六年级 · 计数
 储藏农作物种子的含水率不能超过一定的标准 (标准如图所示), 农技员对一批即将入库的种子进行了抽样检查。 $400 \mathrm{~g}$ 玉米烘干后重 $320 \mathrm{~g}, 300 \mathrm{~g}$ 大豆烘干后重 270g, 它们可以入库吗? (8 分)

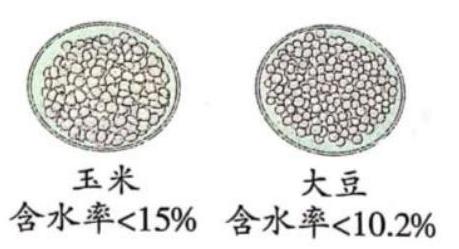
答案: 玉米含水率: $(400-320) \div 400 \times 100 \%=20 \%$

$20 \%>15 \%$, 不能入库。

大豆含水率: $(300-270) \div 300 \times 100 \%=10 \%$

$10 \%<10.2 \%$, 可以入库。

答:玉米不能入库, 大豆可以入库。